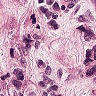
Metastatic tissue present: yes